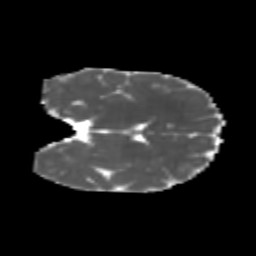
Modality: MD
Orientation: coronal
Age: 6
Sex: female
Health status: healthy